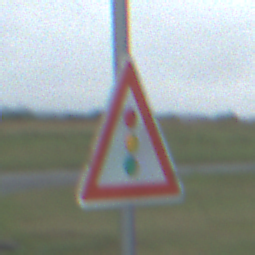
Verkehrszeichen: Lichtzeichenanlage
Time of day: Midday
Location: Outdoor (Suburban)
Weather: Overcast
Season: NotSpecified
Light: Natural